Field crop: maize
Growth stage: 2
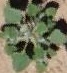
Species: chenopodium